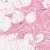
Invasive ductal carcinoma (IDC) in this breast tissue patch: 0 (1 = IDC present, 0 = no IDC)